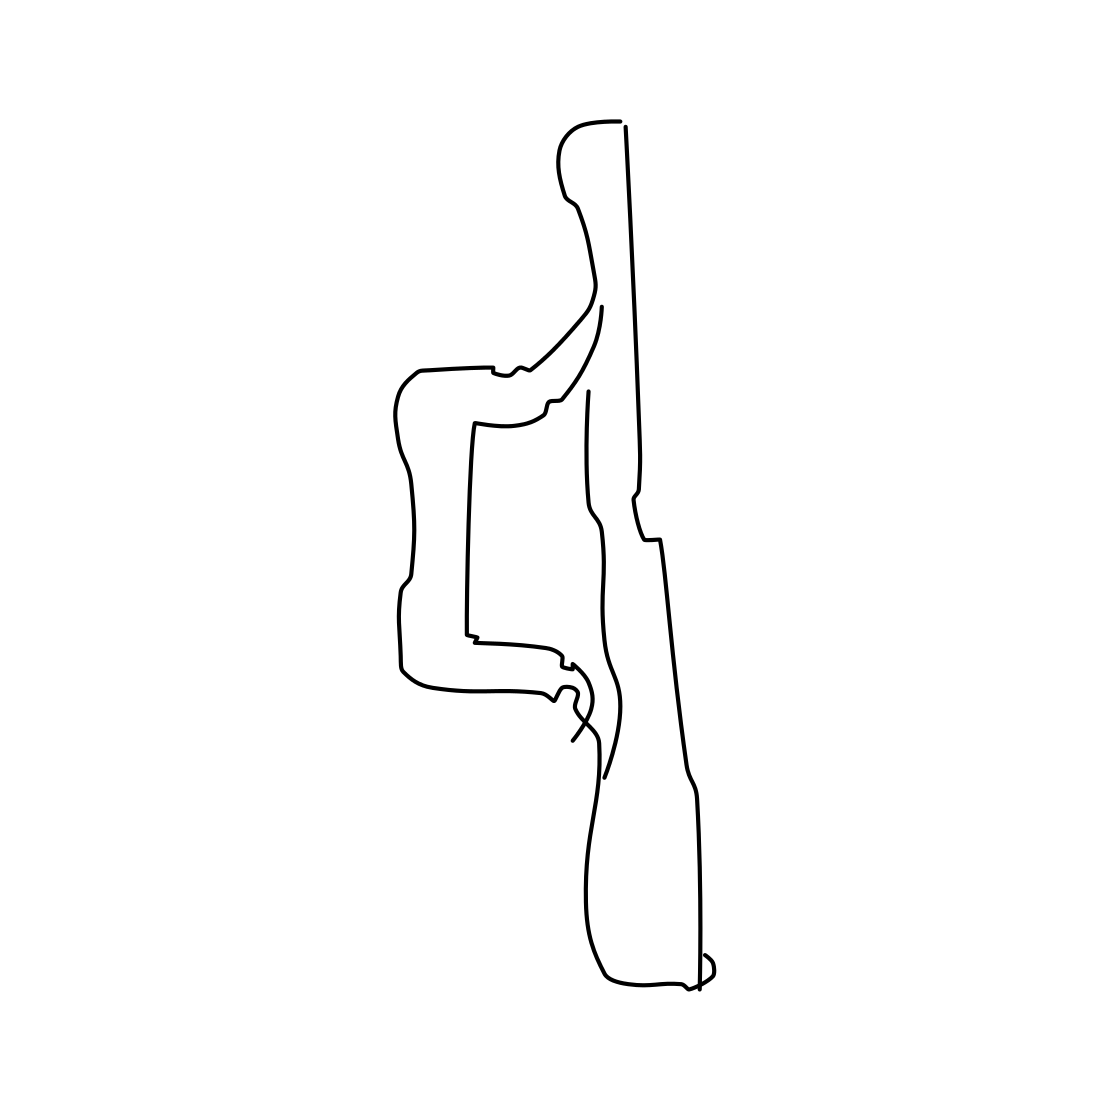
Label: door handle